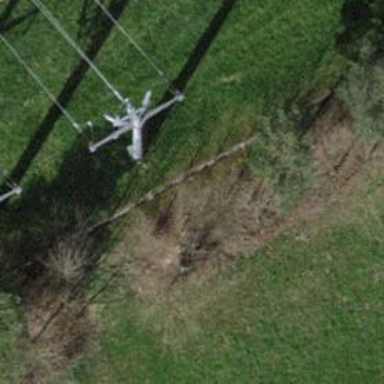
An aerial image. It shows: Three power lines with cables.